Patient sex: M
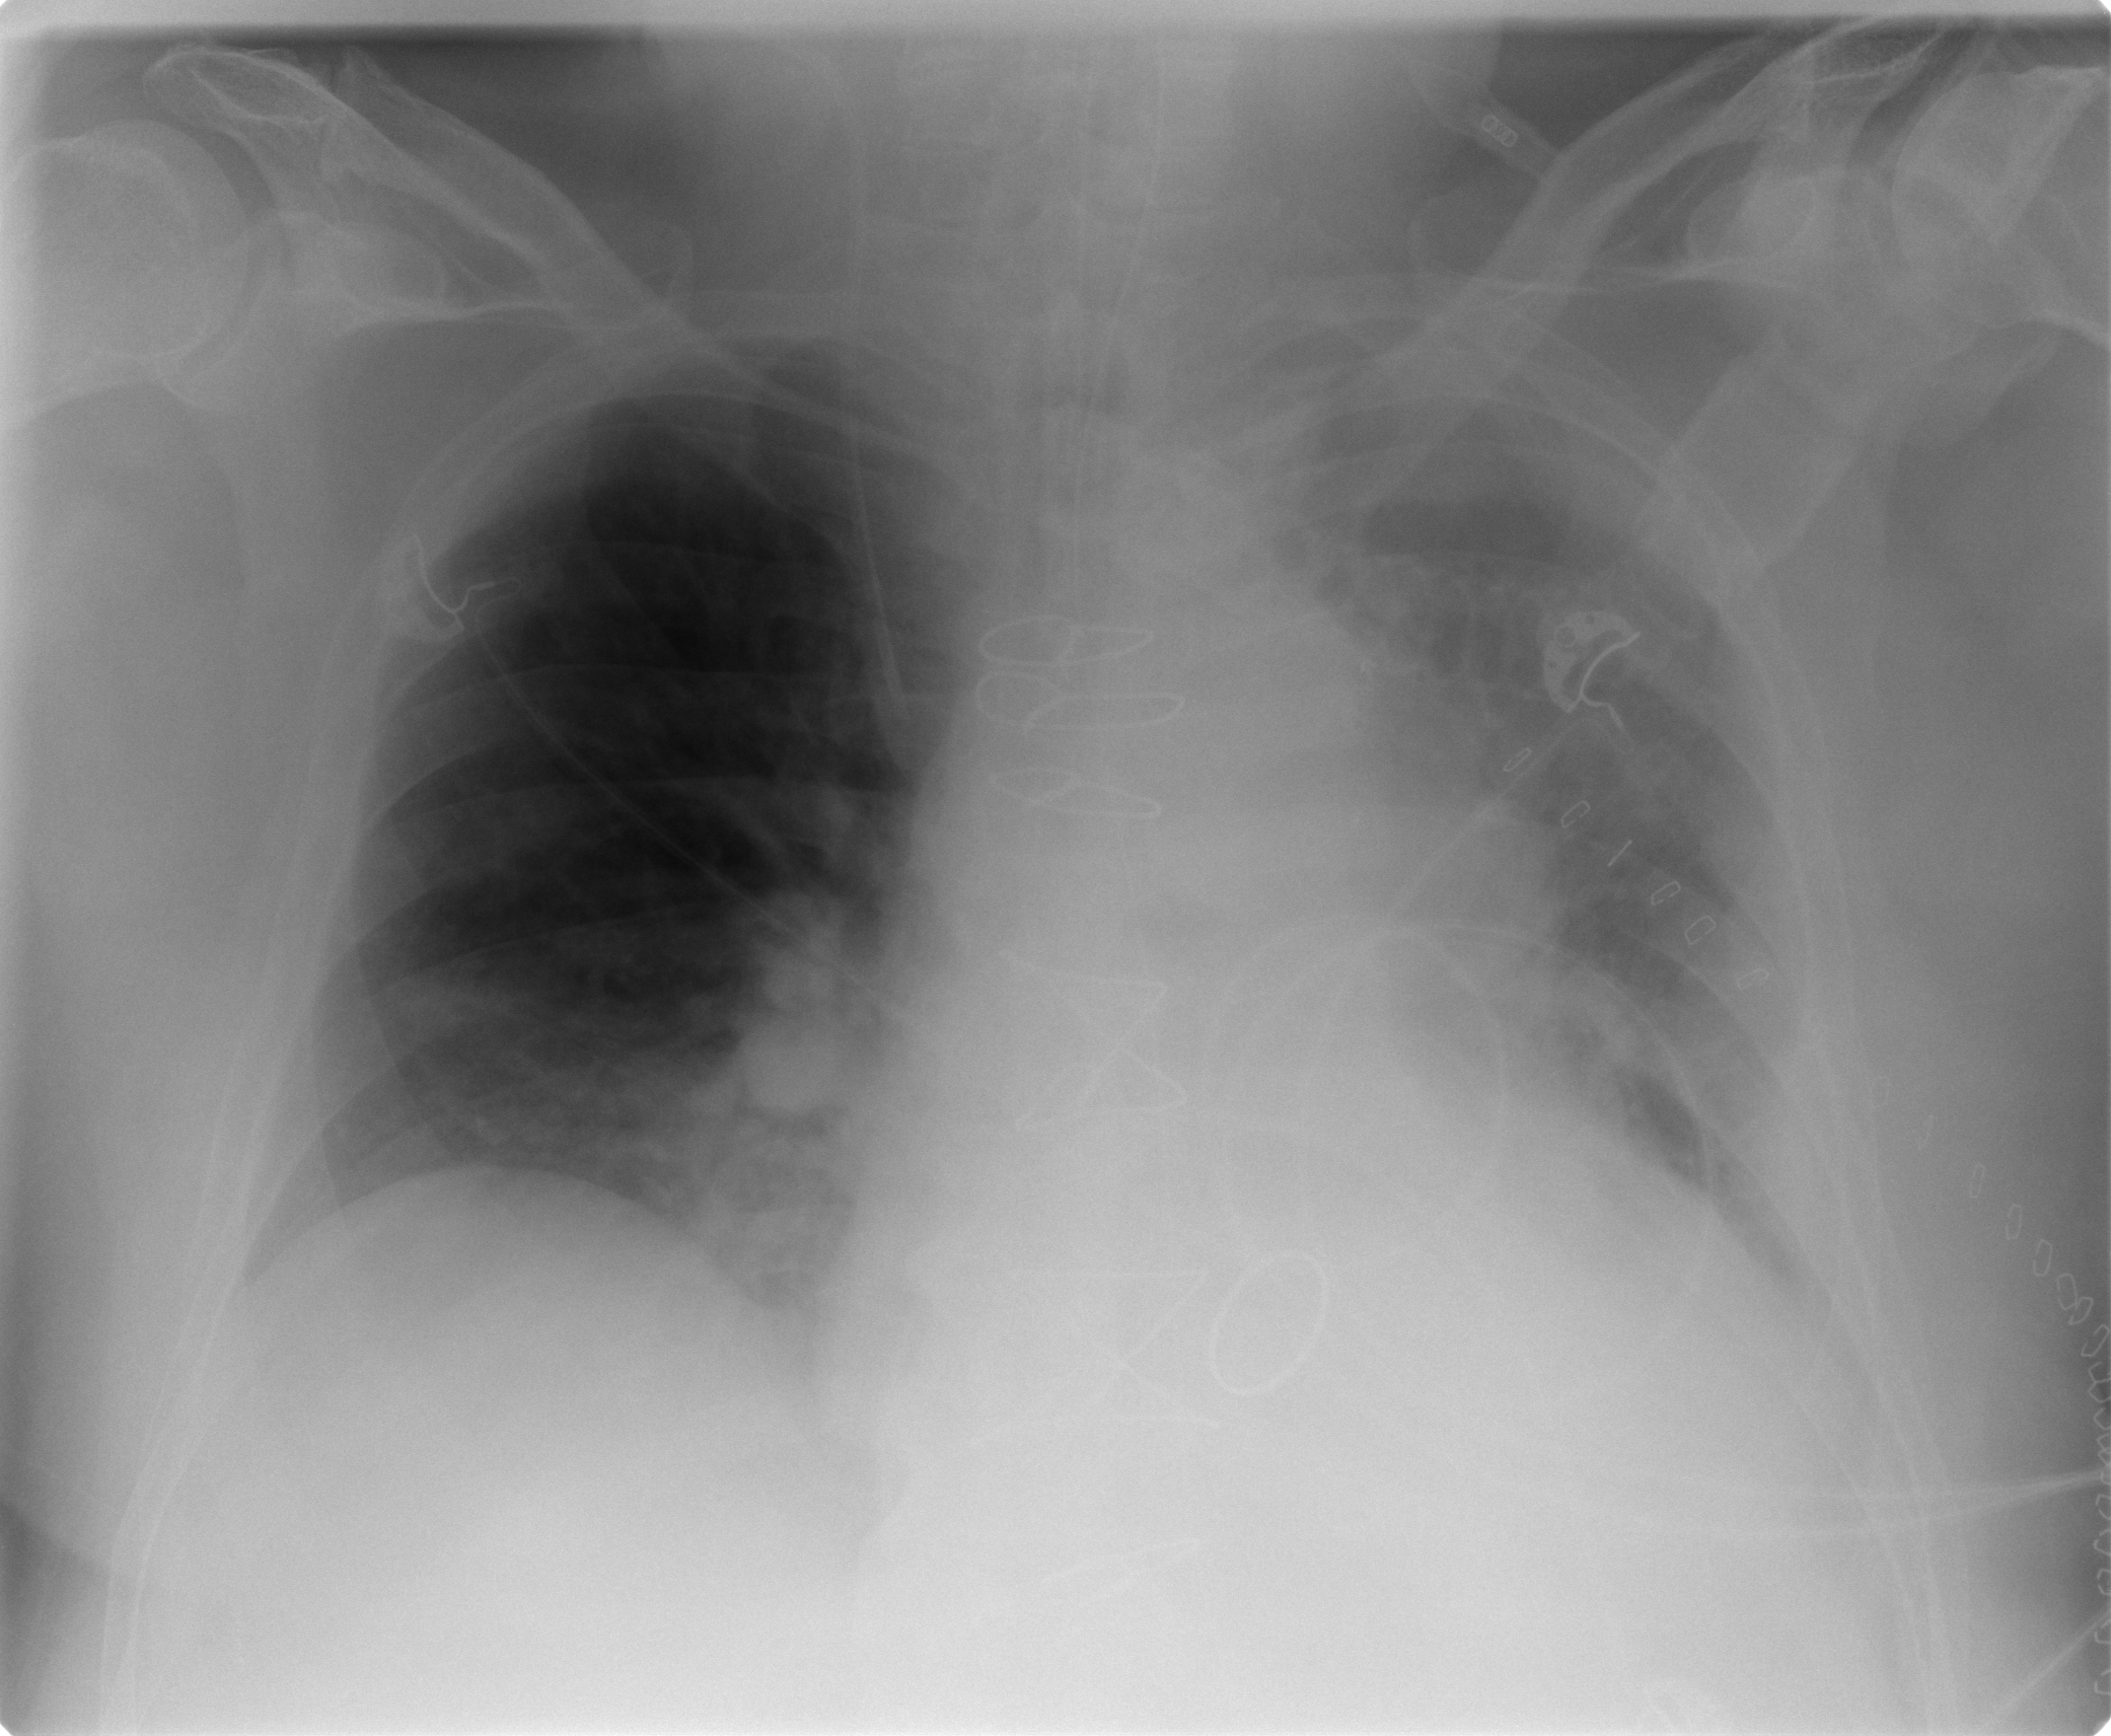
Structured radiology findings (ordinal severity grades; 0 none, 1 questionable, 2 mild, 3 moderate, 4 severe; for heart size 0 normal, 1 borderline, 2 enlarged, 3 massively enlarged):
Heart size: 2
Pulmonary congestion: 3
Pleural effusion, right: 1
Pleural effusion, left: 2
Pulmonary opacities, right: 0
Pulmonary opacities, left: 2
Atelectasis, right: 2
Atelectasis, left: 2